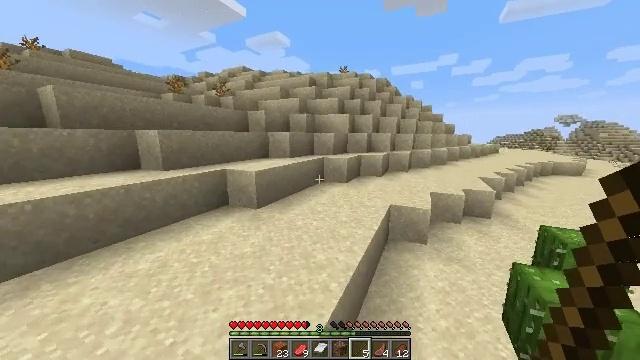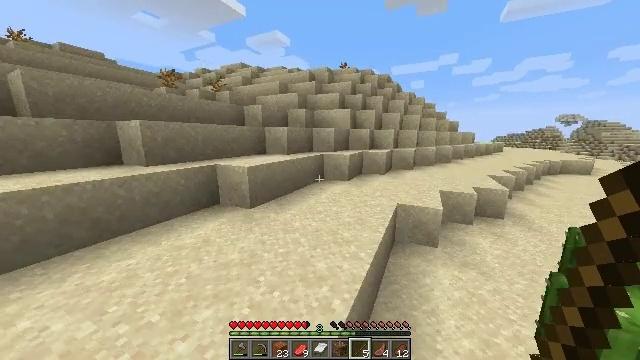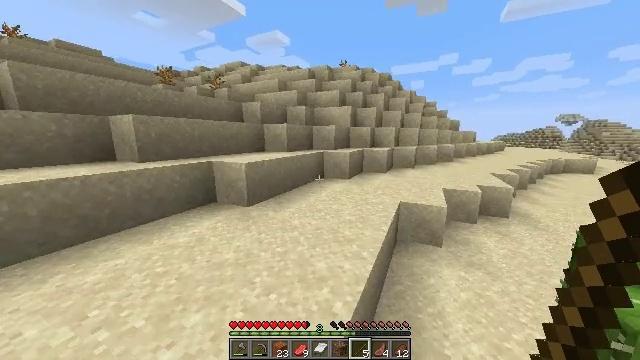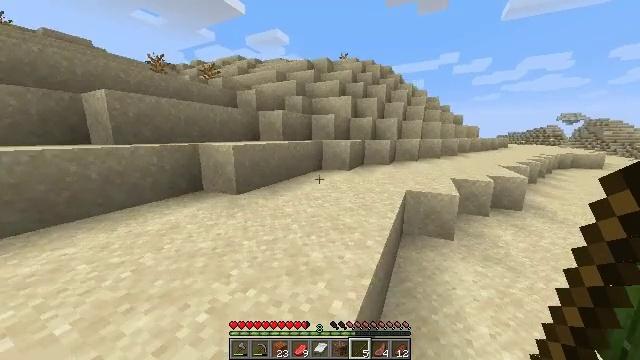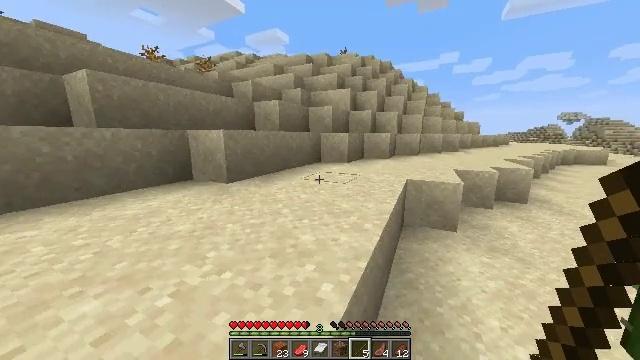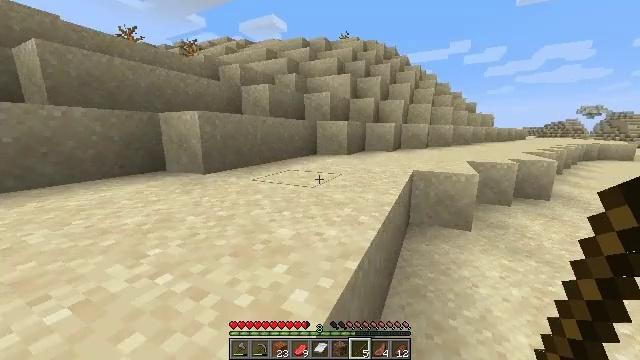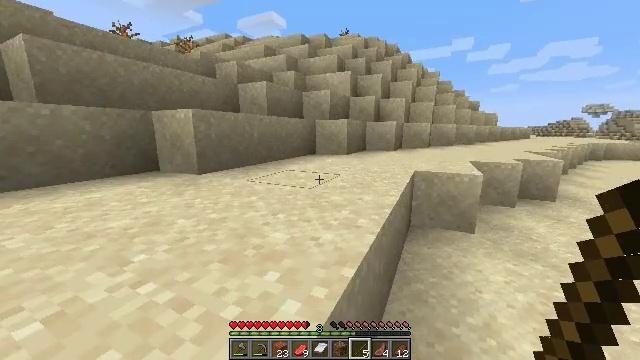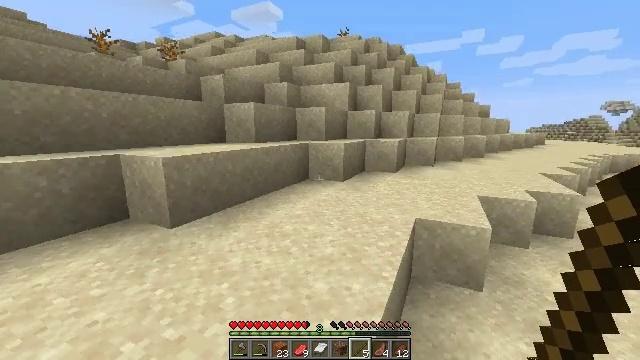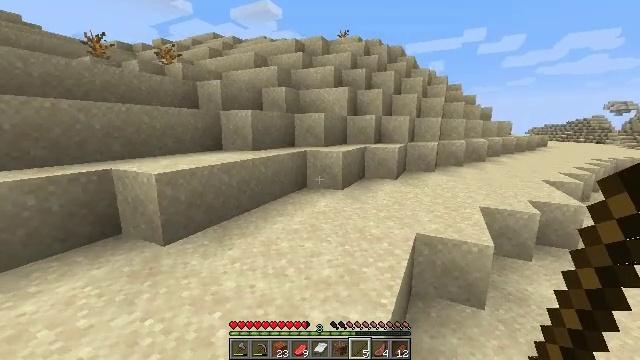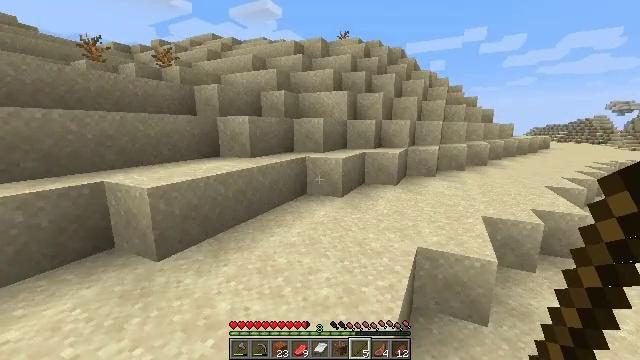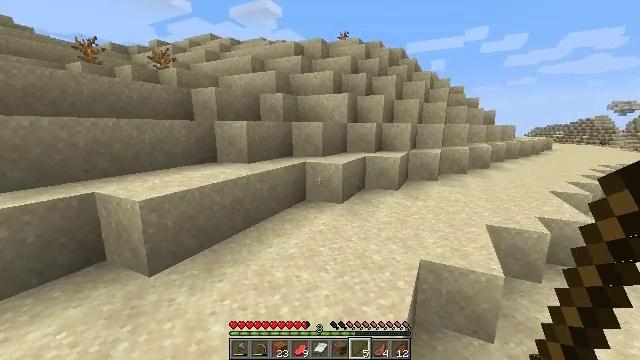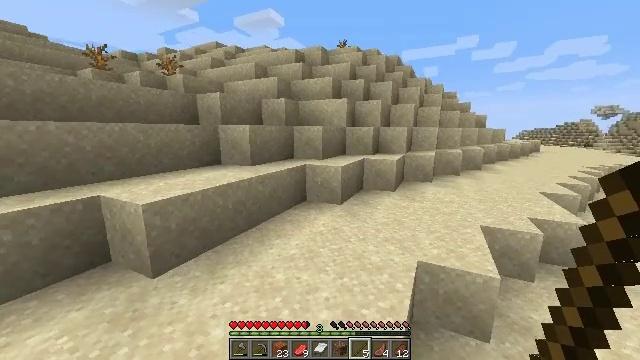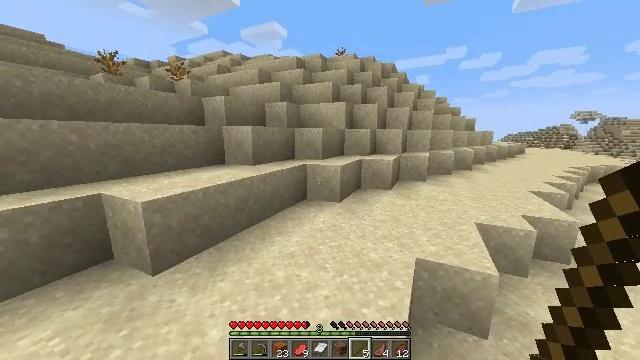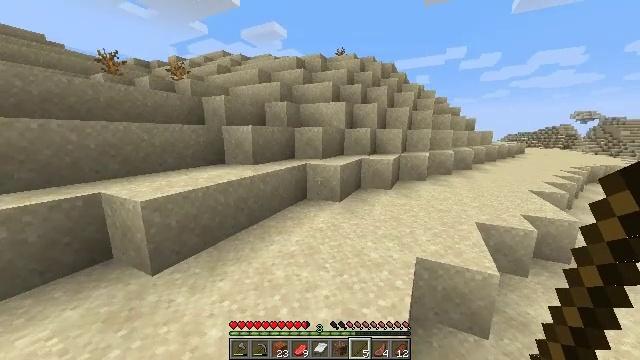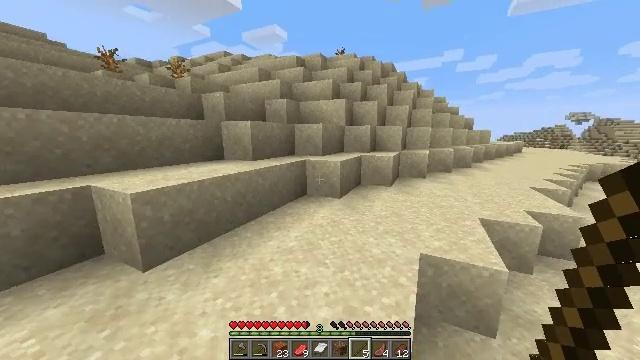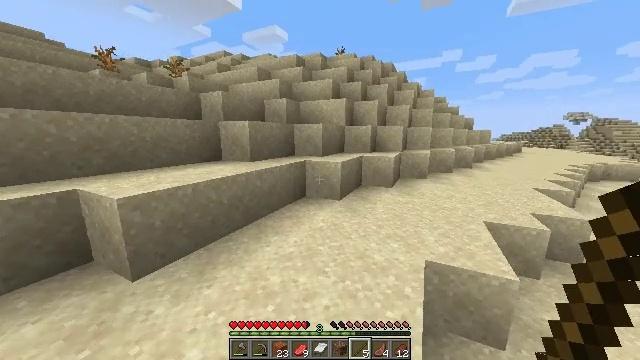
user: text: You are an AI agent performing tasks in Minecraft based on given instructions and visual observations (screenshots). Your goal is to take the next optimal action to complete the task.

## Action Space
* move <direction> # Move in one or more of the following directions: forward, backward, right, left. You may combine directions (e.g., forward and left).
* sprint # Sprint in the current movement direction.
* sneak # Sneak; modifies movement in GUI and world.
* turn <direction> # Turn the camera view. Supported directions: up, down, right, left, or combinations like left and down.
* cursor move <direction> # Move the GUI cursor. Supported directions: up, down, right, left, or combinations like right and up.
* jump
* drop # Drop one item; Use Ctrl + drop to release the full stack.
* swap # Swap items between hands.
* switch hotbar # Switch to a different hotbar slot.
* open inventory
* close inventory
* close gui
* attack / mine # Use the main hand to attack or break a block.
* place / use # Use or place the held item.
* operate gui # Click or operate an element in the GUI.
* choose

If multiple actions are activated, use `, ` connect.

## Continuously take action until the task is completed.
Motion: motion action
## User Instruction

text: Mine the dead bush in the desert.
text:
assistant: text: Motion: move forward, sprint, jump
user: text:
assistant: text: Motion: move forward, sprint, jump
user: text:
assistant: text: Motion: move forward and move left, sprint, jump
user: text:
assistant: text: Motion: move forward and move left, sprint, jump
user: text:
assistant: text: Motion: move forward and move left, sprint, jump
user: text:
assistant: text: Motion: move forward and move left, sprint, jump
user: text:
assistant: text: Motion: move forward and move left, sprint, jump
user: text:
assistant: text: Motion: move forward and move left, sprint, jump
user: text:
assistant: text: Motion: move forward and move left, sprint, jump
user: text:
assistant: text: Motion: move forward and move left, sprint, jump
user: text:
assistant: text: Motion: move forward, sprint, jump
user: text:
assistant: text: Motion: move forward, sprint, jump
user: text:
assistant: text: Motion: move forward, sprint, jump
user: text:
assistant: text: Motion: move forward, sprint, jump
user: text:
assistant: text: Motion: move forward, sprint, jump
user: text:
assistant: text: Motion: move forward, sprint, jump
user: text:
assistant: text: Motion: move forward, sprint, jump
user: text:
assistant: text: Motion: move forward, sprint, jump
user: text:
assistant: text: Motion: move forward, sprint, jump
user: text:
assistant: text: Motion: move forward, sprint, jump
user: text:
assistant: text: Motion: move forward, sprint, jump
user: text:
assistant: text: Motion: move forward, sprint, jump
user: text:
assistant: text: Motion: move forward and move left, jump
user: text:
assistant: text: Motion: move forward and move left, jump
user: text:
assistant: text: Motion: move forward and move left, jump
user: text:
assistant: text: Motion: move forward and move left, sprint, jump
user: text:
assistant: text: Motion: move forward and move left, sprint, jump
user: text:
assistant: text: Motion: move forward and move left, sprint, jump
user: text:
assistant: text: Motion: move forward and move left, sprint, jump
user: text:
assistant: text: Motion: move forward and move left, sprint, jump